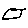
Label: fish